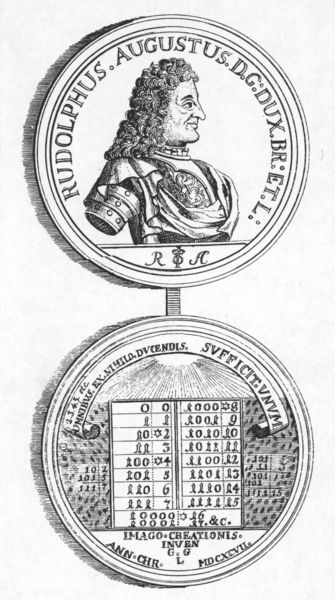
Titel: ”Entwurff eines Denckpfenigs, der einen Beweis der Erschaffung und Deutung der Welt in sich fasset.” aus “Entwurf einer vollständigen Historie der leibnizschen Philosophie”
Künstler: Carl Günther Ludovici
Schlagwörter: mann, weiß, grau, nase, profil, schwarz, zeichnung, falten, bildnis, portrait, porträt, haare, locken, kreis, rund, könig, büste, zahlen, rückseite, titel, entwurf, fürst, rüstung, schema, vorderseite, herzog, plan, medaille, monarch, nummern, nummer, römisch, tabelle, prägung, august, münze, rudolf, augustus, spruchband, kalender, münzen, verso, jahreszahlen, liste, mannn, rudolph, recto, dux, r, ra, rudolphus, edaille, rudolphus augustus, nummerntafel, tabele, 1692